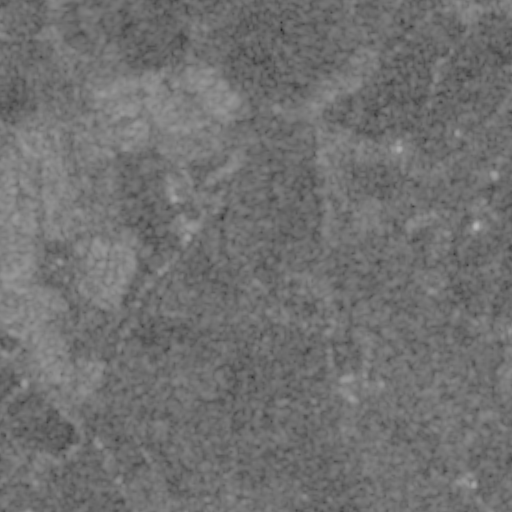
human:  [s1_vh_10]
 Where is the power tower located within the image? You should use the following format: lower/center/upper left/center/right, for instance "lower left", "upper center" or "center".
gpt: The power tower is located in the upper right of the image.
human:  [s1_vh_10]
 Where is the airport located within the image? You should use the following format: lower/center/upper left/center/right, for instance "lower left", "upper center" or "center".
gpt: There is no airport in the image.

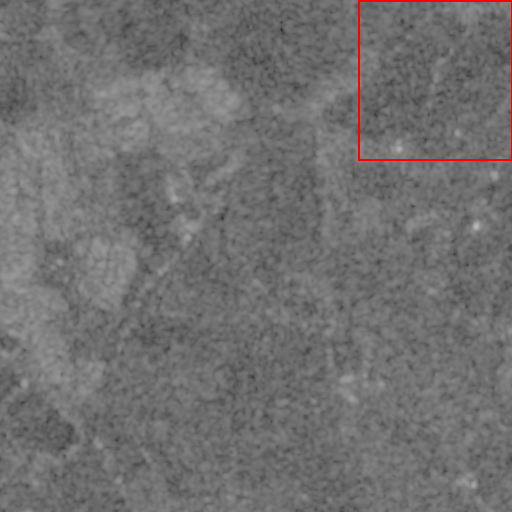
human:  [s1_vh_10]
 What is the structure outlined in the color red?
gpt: The structure outlined in red is a crop field.
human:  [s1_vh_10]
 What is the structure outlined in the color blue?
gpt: There is no blue outline.